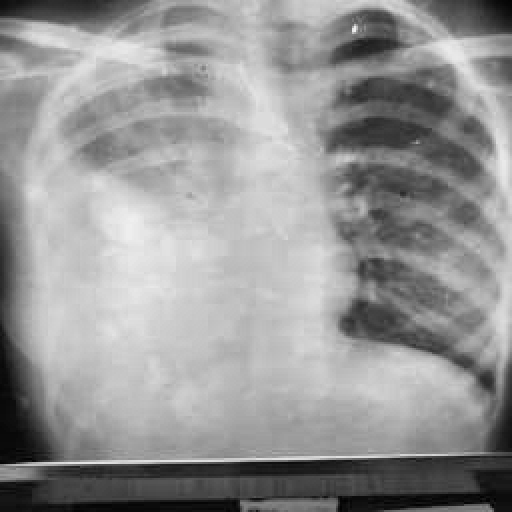
Finding: TUBERCULOSIS